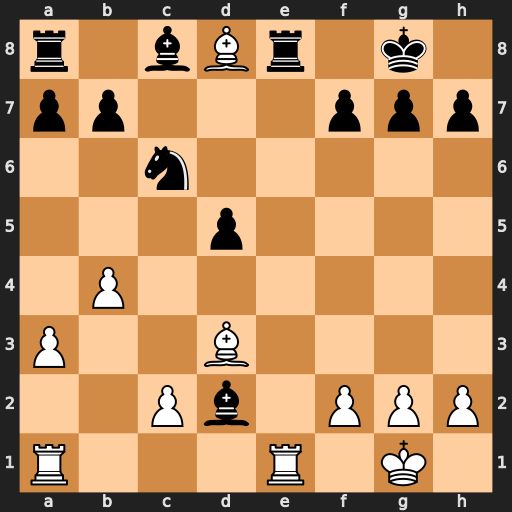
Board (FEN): r1bBr1k1/pp3ppp/2n5/3p4/1P6/P2B4/2Pb1PPP/R3R1K1
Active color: w
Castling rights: -
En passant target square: -
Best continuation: Rxe8#